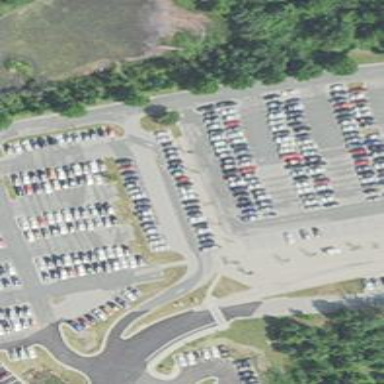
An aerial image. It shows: Parking space.